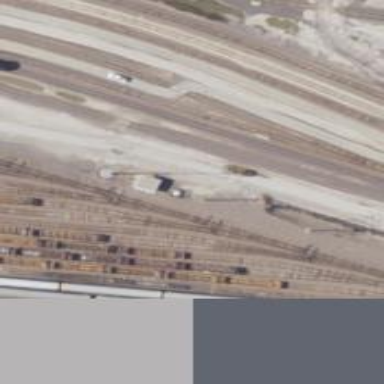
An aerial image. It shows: Railway yard.